Question: Hi I Am trying to create a LiveWallpaper with AndEngine and the AndEngine LWP extension. Now I have the following test image:
My Wallpaper is initalized with a width and height of 1024x600. When the orientation changes from portrait to landscape I would like the camera to only rotate 90 degrees. So that I can see the kinda orange color on the sides. The green blocks should only be visible in portrait mode. At the moment the camera keeps its rotation and scales the scene to fit the width of the landscape size. I am using the AndEngine LiveWallpaper Example as shown on their website. Can someone help me out with this. Thanks.
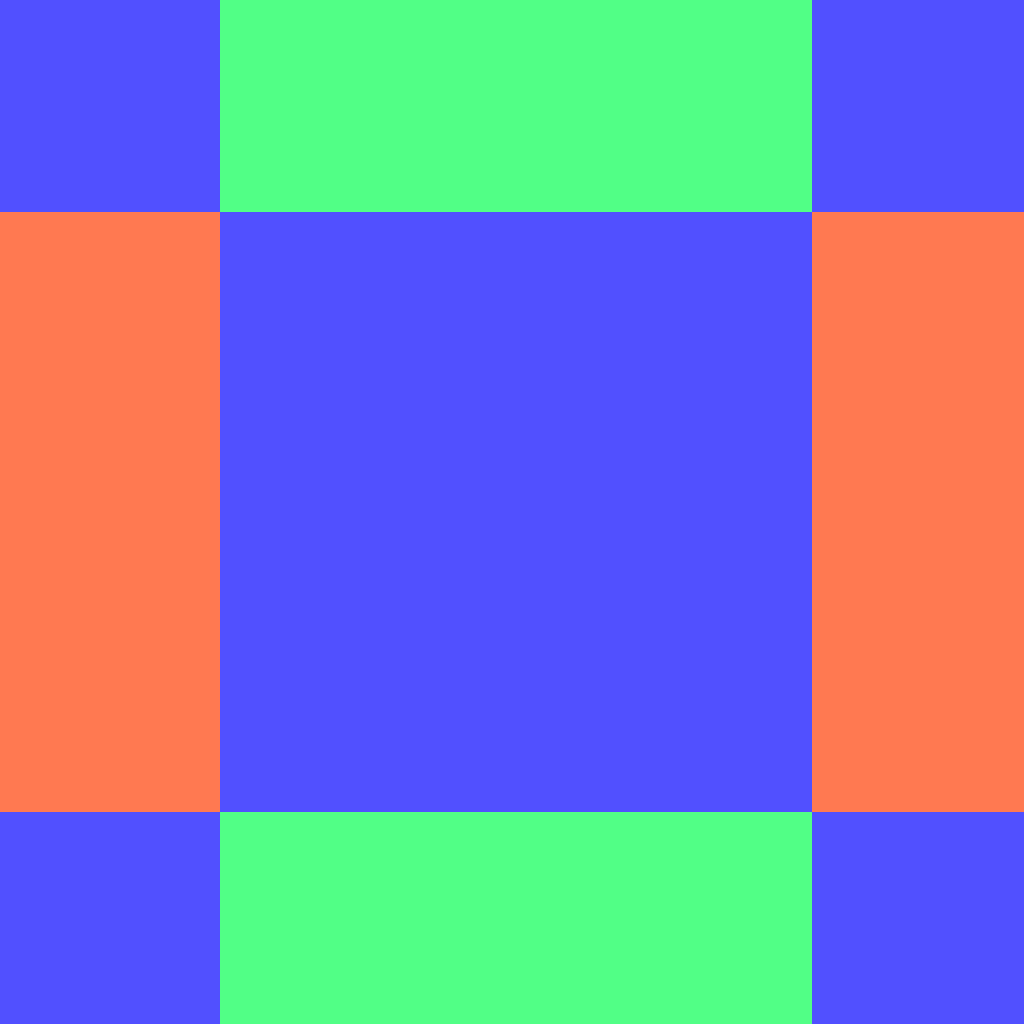
Answer: I fixed my problem by adding the following line in the onSurfaceChanged function:
'''
camera.set(0, 0, CAMERA_WIDTH, CAMERA_HEIGHT);
'''
Where the width and hight depends on the orientation.